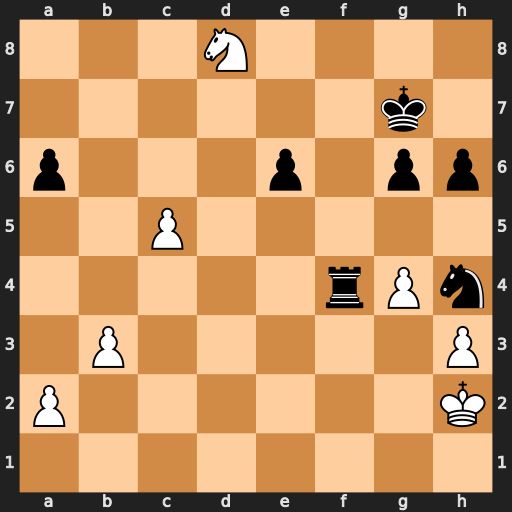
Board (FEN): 3N4/6k1/p3p1pp/2P5/5rPn/1P5P/P6K/8
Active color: w
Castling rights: -
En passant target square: -
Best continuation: Nxe6+ Kf6 Nxf4